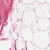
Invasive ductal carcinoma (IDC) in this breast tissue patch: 0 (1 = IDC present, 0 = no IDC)